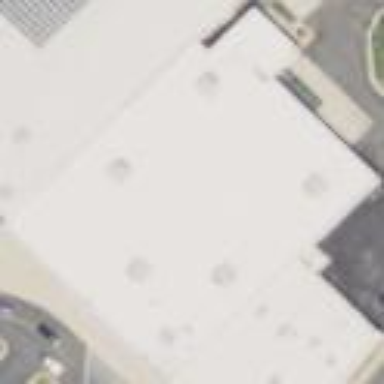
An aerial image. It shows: Retail building.